Aerial crown-view tile of a tropical tree (Barro Colorado Island, Panama), acquired 20250317:
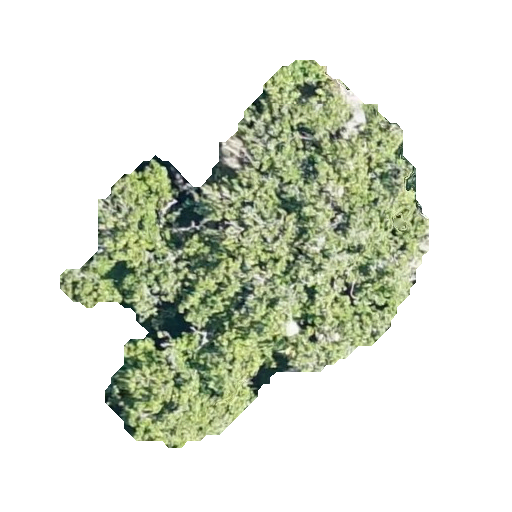
Species: Prioria copaifera
GBIF accepted scientific name: Prioria copaifera
Crown area: 121.679 m²